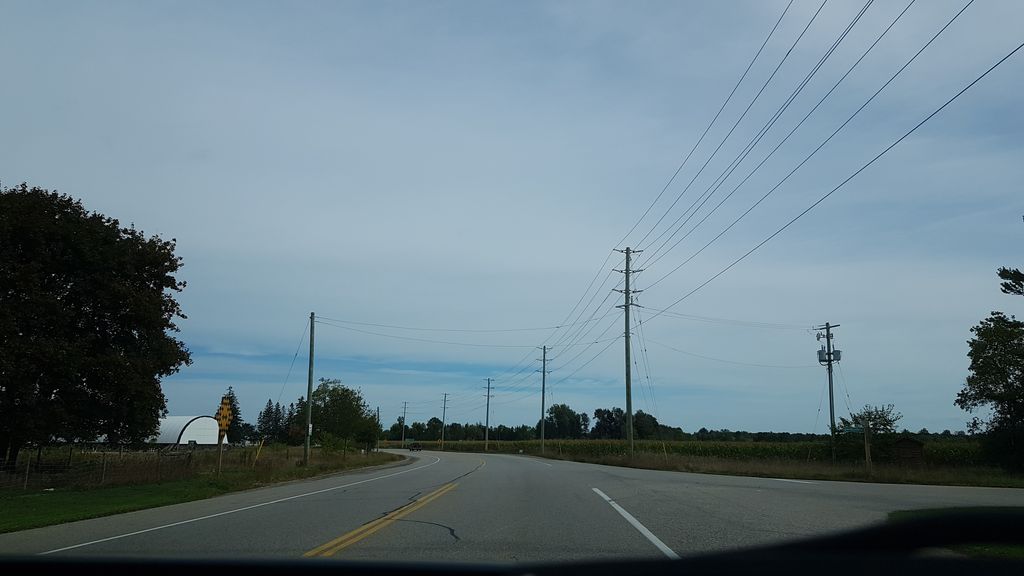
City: kitchener-waterloo